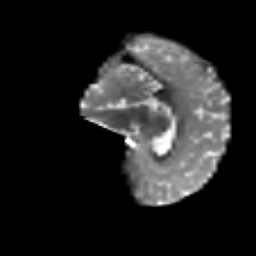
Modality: T2w
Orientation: sagittal
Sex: female
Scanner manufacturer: siemens
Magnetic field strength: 3 T
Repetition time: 5 s
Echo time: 0.071 s